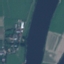
Land use / land cover class: River